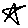
Label: star